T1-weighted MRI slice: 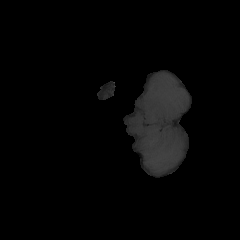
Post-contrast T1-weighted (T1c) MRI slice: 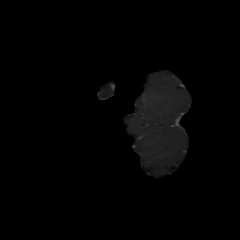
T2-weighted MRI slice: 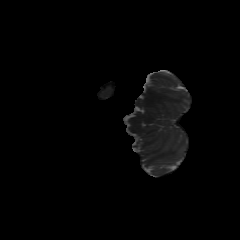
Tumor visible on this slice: no